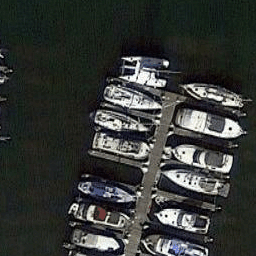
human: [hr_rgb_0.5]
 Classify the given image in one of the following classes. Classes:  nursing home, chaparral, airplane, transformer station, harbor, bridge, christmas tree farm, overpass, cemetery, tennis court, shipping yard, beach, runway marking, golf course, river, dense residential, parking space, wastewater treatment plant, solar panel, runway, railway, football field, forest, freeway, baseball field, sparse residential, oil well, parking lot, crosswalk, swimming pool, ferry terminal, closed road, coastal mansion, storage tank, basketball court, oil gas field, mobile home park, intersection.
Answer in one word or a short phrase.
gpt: harbor